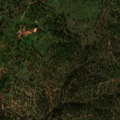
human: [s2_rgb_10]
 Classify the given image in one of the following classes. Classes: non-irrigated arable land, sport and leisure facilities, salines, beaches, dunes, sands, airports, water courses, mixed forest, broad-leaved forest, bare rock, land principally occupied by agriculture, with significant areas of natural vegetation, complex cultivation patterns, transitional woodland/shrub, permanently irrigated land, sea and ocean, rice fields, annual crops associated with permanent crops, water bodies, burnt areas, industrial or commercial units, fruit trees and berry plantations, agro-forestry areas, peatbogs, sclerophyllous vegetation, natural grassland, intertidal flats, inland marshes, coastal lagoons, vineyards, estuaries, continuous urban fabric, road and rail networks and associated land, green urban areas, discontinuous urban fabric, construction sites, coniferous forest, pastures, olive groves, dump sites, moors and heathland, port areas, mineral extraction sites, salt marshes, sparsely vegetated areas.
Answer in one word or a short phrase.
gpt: non-irrigated arable land, agro-forestry areas